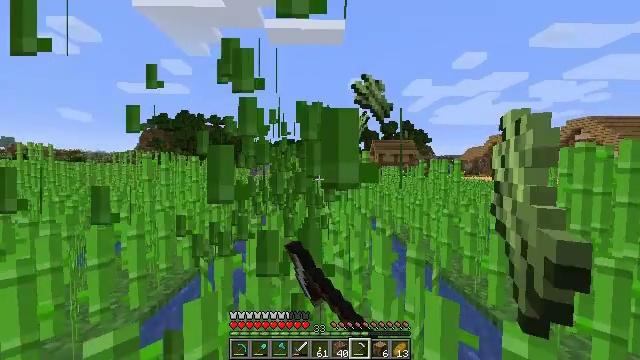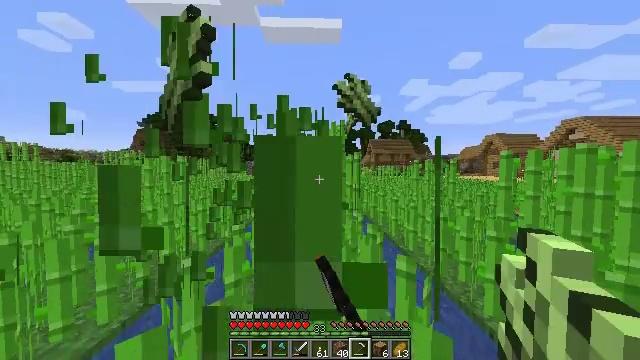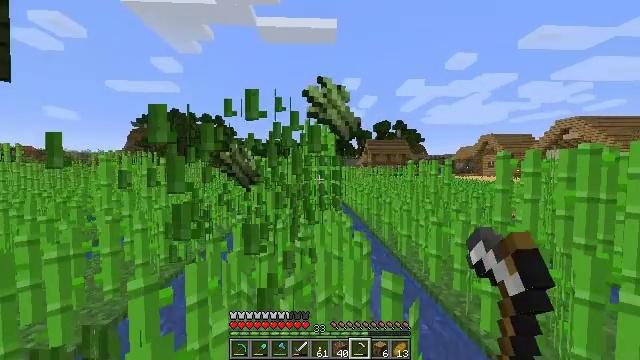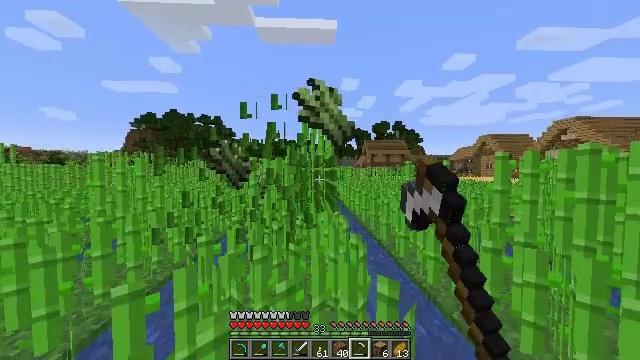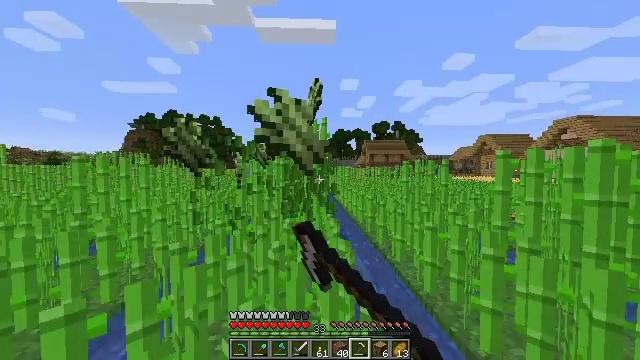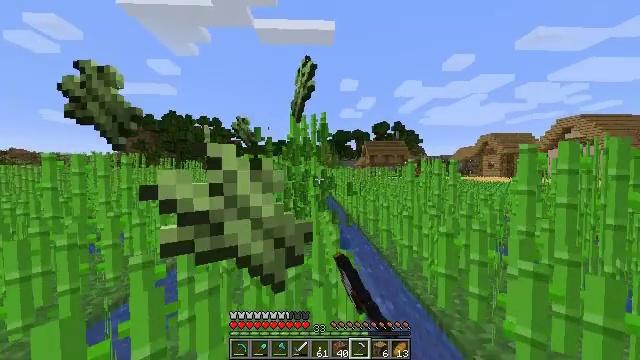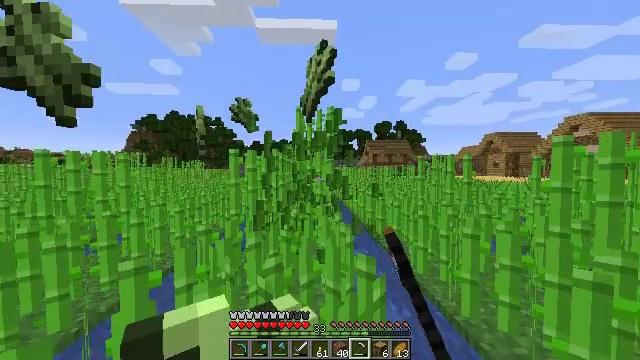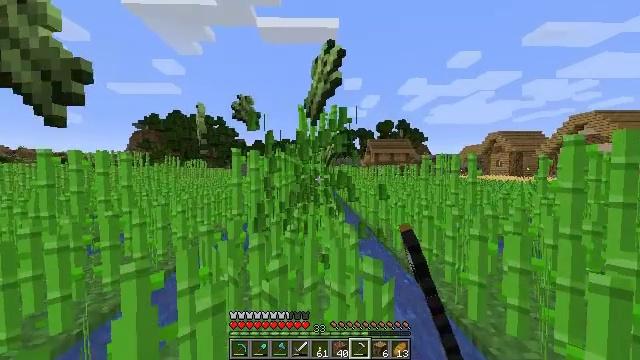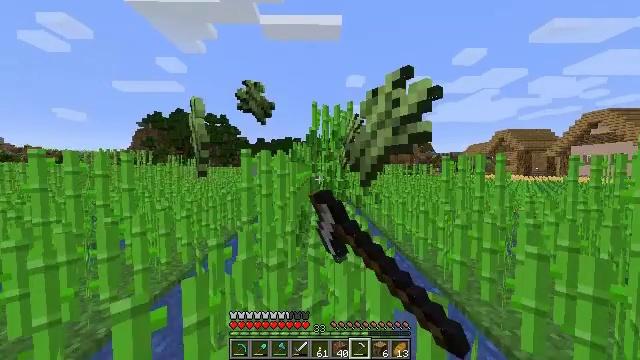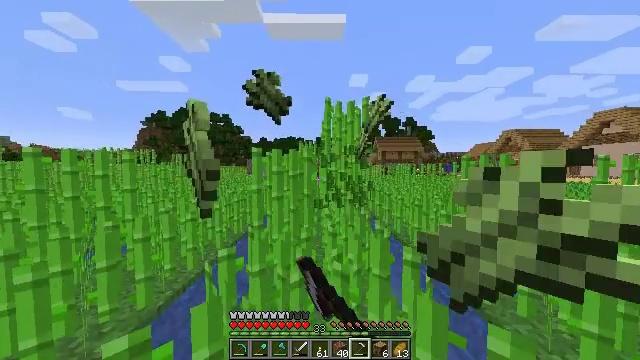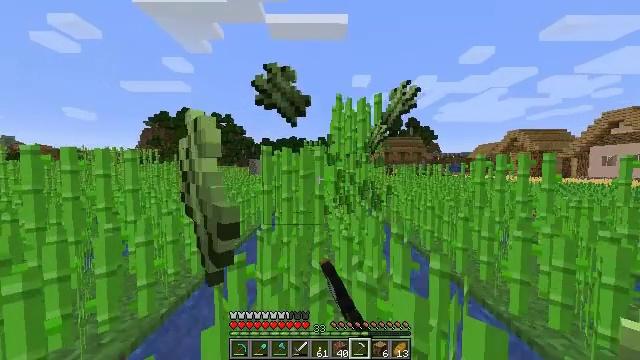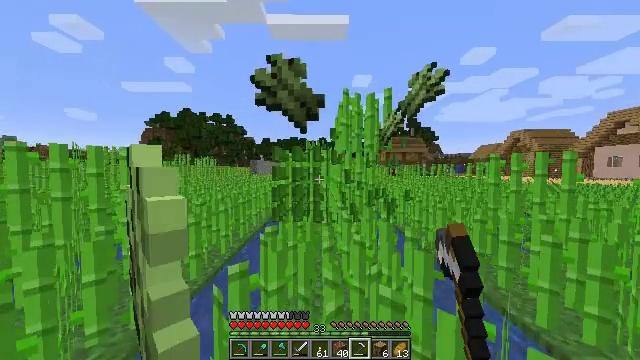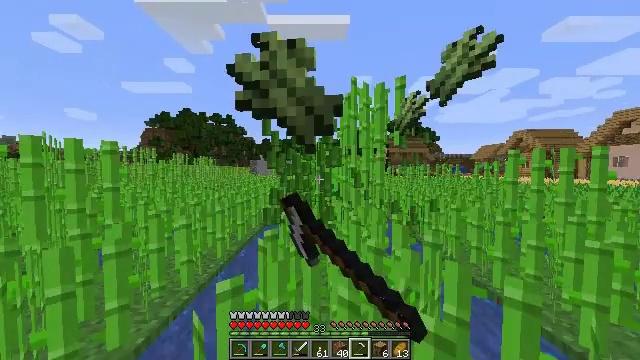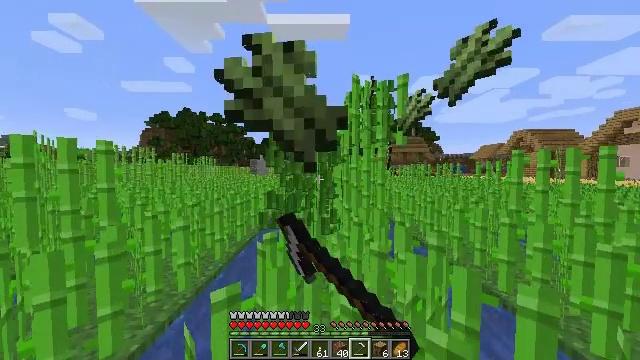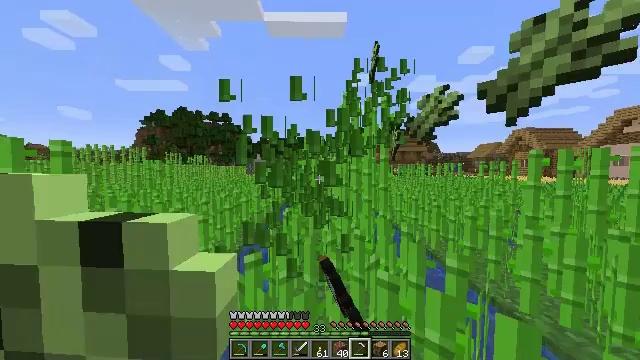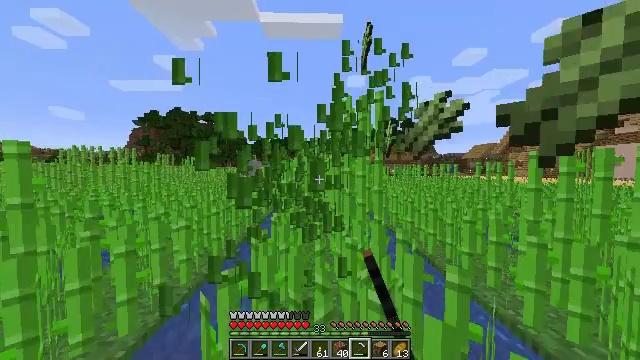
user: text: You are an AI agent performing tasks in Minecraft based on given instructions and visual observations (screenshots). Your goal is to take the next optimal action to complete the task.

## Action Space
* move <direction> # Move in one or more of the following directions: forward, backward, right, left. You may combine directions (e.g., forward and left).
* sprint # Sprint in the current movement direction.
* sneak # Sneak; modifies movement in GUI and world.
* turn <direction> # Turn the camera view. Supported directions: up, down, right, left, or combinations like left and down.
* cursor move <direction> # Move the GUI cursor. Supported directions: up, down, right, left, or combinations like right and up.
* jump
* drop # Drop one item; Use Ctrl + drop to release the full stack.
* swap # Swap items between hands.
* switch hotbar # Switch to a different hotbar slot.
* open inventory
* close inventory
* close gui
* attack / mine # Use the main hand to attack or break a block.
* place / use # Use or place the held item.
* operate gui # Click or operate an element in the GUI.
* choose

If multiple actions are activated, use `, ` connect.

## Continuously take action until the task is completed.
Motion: motion action
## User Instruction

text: Gather sugar cane for crafting.
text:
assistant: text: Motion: move forward and move right, sprint, attack / mine
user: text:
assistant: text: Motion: move forward and move right, sprint, attack / mine
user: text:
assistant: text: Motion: move forward and move right, sprint, attack / mine
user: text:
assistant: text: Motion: move forward, sprint, attack / mine
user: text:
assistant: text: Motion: move forward and move left, sprint, attack / mine
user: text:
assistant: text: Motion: move forward and move left, sprint, attack / mine
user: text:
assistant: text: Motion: move forward and move left, sprint, attack / mine
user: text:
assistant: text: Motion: move forward and move left, sprint, attack / mine
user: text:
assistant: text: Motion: move forward and move left, sprint, attack / mine
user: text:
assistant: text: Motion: move forward and move left, sprint, attack / mine
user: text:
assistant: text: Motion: move forward, sprint, attack / mine
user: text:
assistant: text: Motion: move forward, sprint, attack / mine
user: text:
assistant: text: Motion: move forward, sprint, attack / mine
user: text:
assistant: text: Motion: move forward and move right, sprint, attack / mine
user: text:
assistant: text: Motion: move forward and move right, sprint, attack / mine
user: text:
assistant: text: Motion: move forward and move right, sprint, attack / mine
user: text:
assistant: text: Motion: move forward and move right, sprint, attack / mine
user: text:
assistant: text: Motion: move forward and move right, sprint, attack / mine
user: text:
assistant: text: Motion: move forward, sprint, attack / mine
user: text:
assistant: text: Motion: move forward, sprint, attack / mine
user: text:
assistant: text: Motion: move forward and move left, sprint, attack / mine
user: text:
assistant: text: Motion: move forward and move left, sprint, turn left, attack / mine
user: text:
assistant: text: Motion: move forward and move left, sprint, attack / mine
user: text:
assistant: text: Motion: move forward and move left, sprint, attack / mine
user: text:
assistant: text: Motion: move forward and move left, sprint, attack / mine
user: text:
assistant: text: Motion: move forward, sprint, attack / mine
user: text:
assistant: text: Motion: move forward, sprint, attack / mine
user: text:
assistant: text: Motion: move forward, sprint, attack / mine
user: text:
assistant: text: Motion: move forward, sprint, attack / mine
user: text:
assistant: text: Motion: move forward and move right, sprint, attack / mine